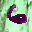
Label: 6